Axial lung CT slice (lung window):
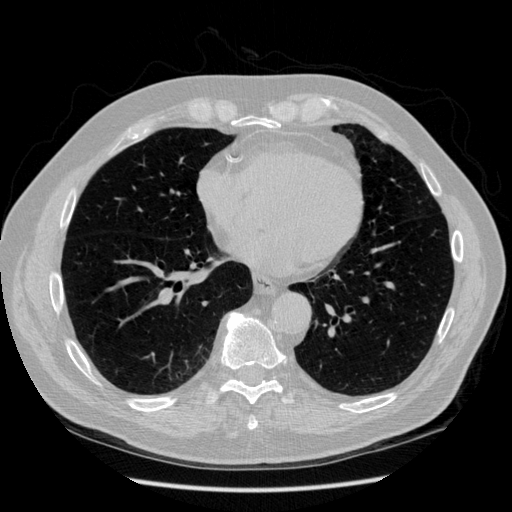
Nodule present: no